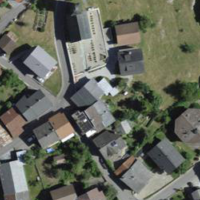
EUNIS habitat code: 54
Species observed at this site:
Corvus corone
Cyanistes caeruleus
Sturnus vulgaris
Dendrocopos major
Streptopelia decaocto
Passer domesticus
Falco peregrinus
Fringilla coelebs
Turdus merula
Parus major
Erithacus rubecula
Hirundo rustica
Turdus pilaris
Pica pica
Phoenicurus ochruros
Picus viridis
Corvus corax
Motacilla alba
Periparus ater